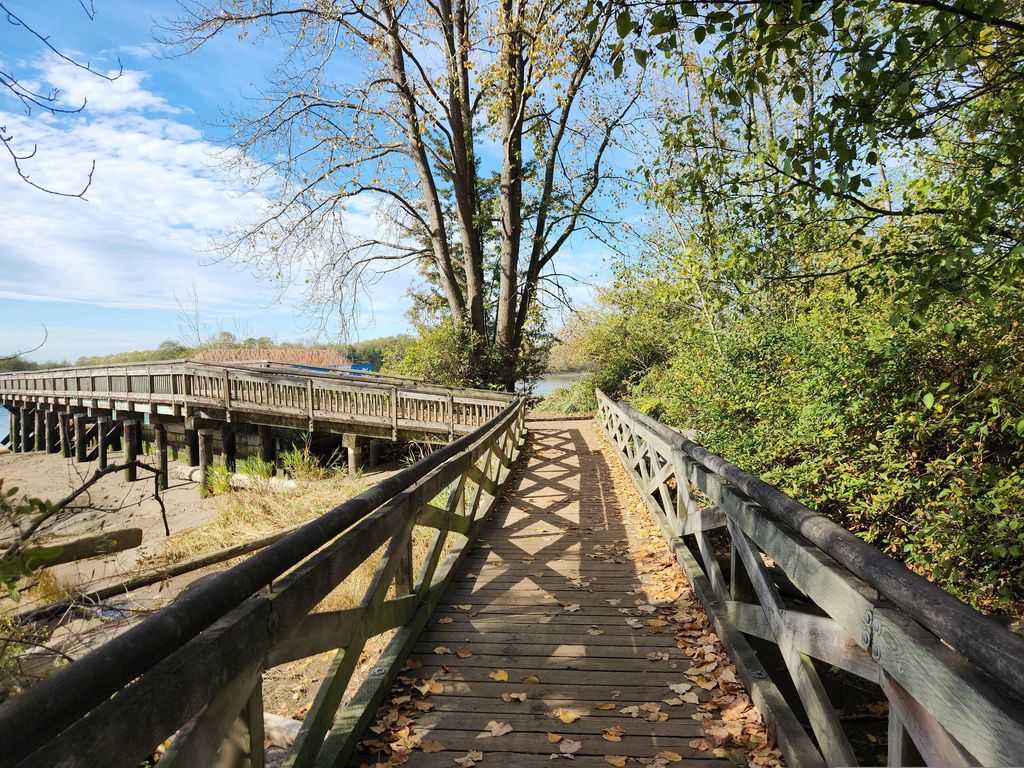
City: vancouver